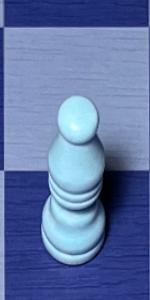
Label: Bishop_White